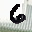
Label: 6